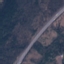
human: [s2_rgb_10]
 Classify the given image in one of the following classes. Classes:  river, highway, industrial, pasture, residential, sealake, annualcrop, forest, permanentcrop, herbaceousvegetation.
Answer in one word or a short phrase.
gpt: Highway